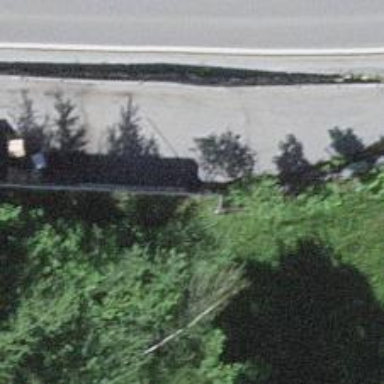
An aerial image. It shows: Retaining wall.